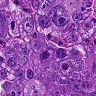
Metastatic tissue present: yes